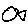
Label: fish